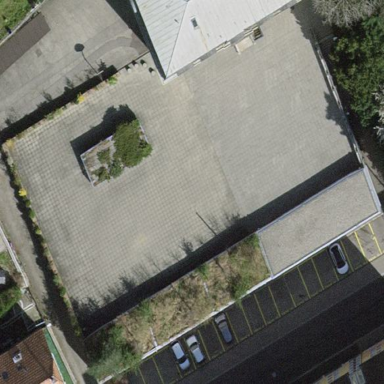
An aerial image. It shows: Service building at distribution-level power substation.